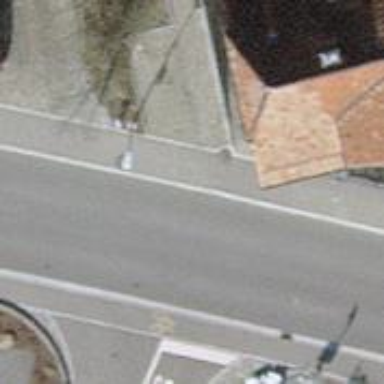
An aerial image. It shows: Post box is visible.